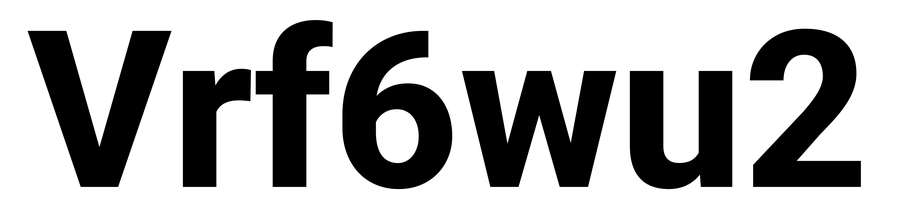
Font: Roboto_ExtraBold